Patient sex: M
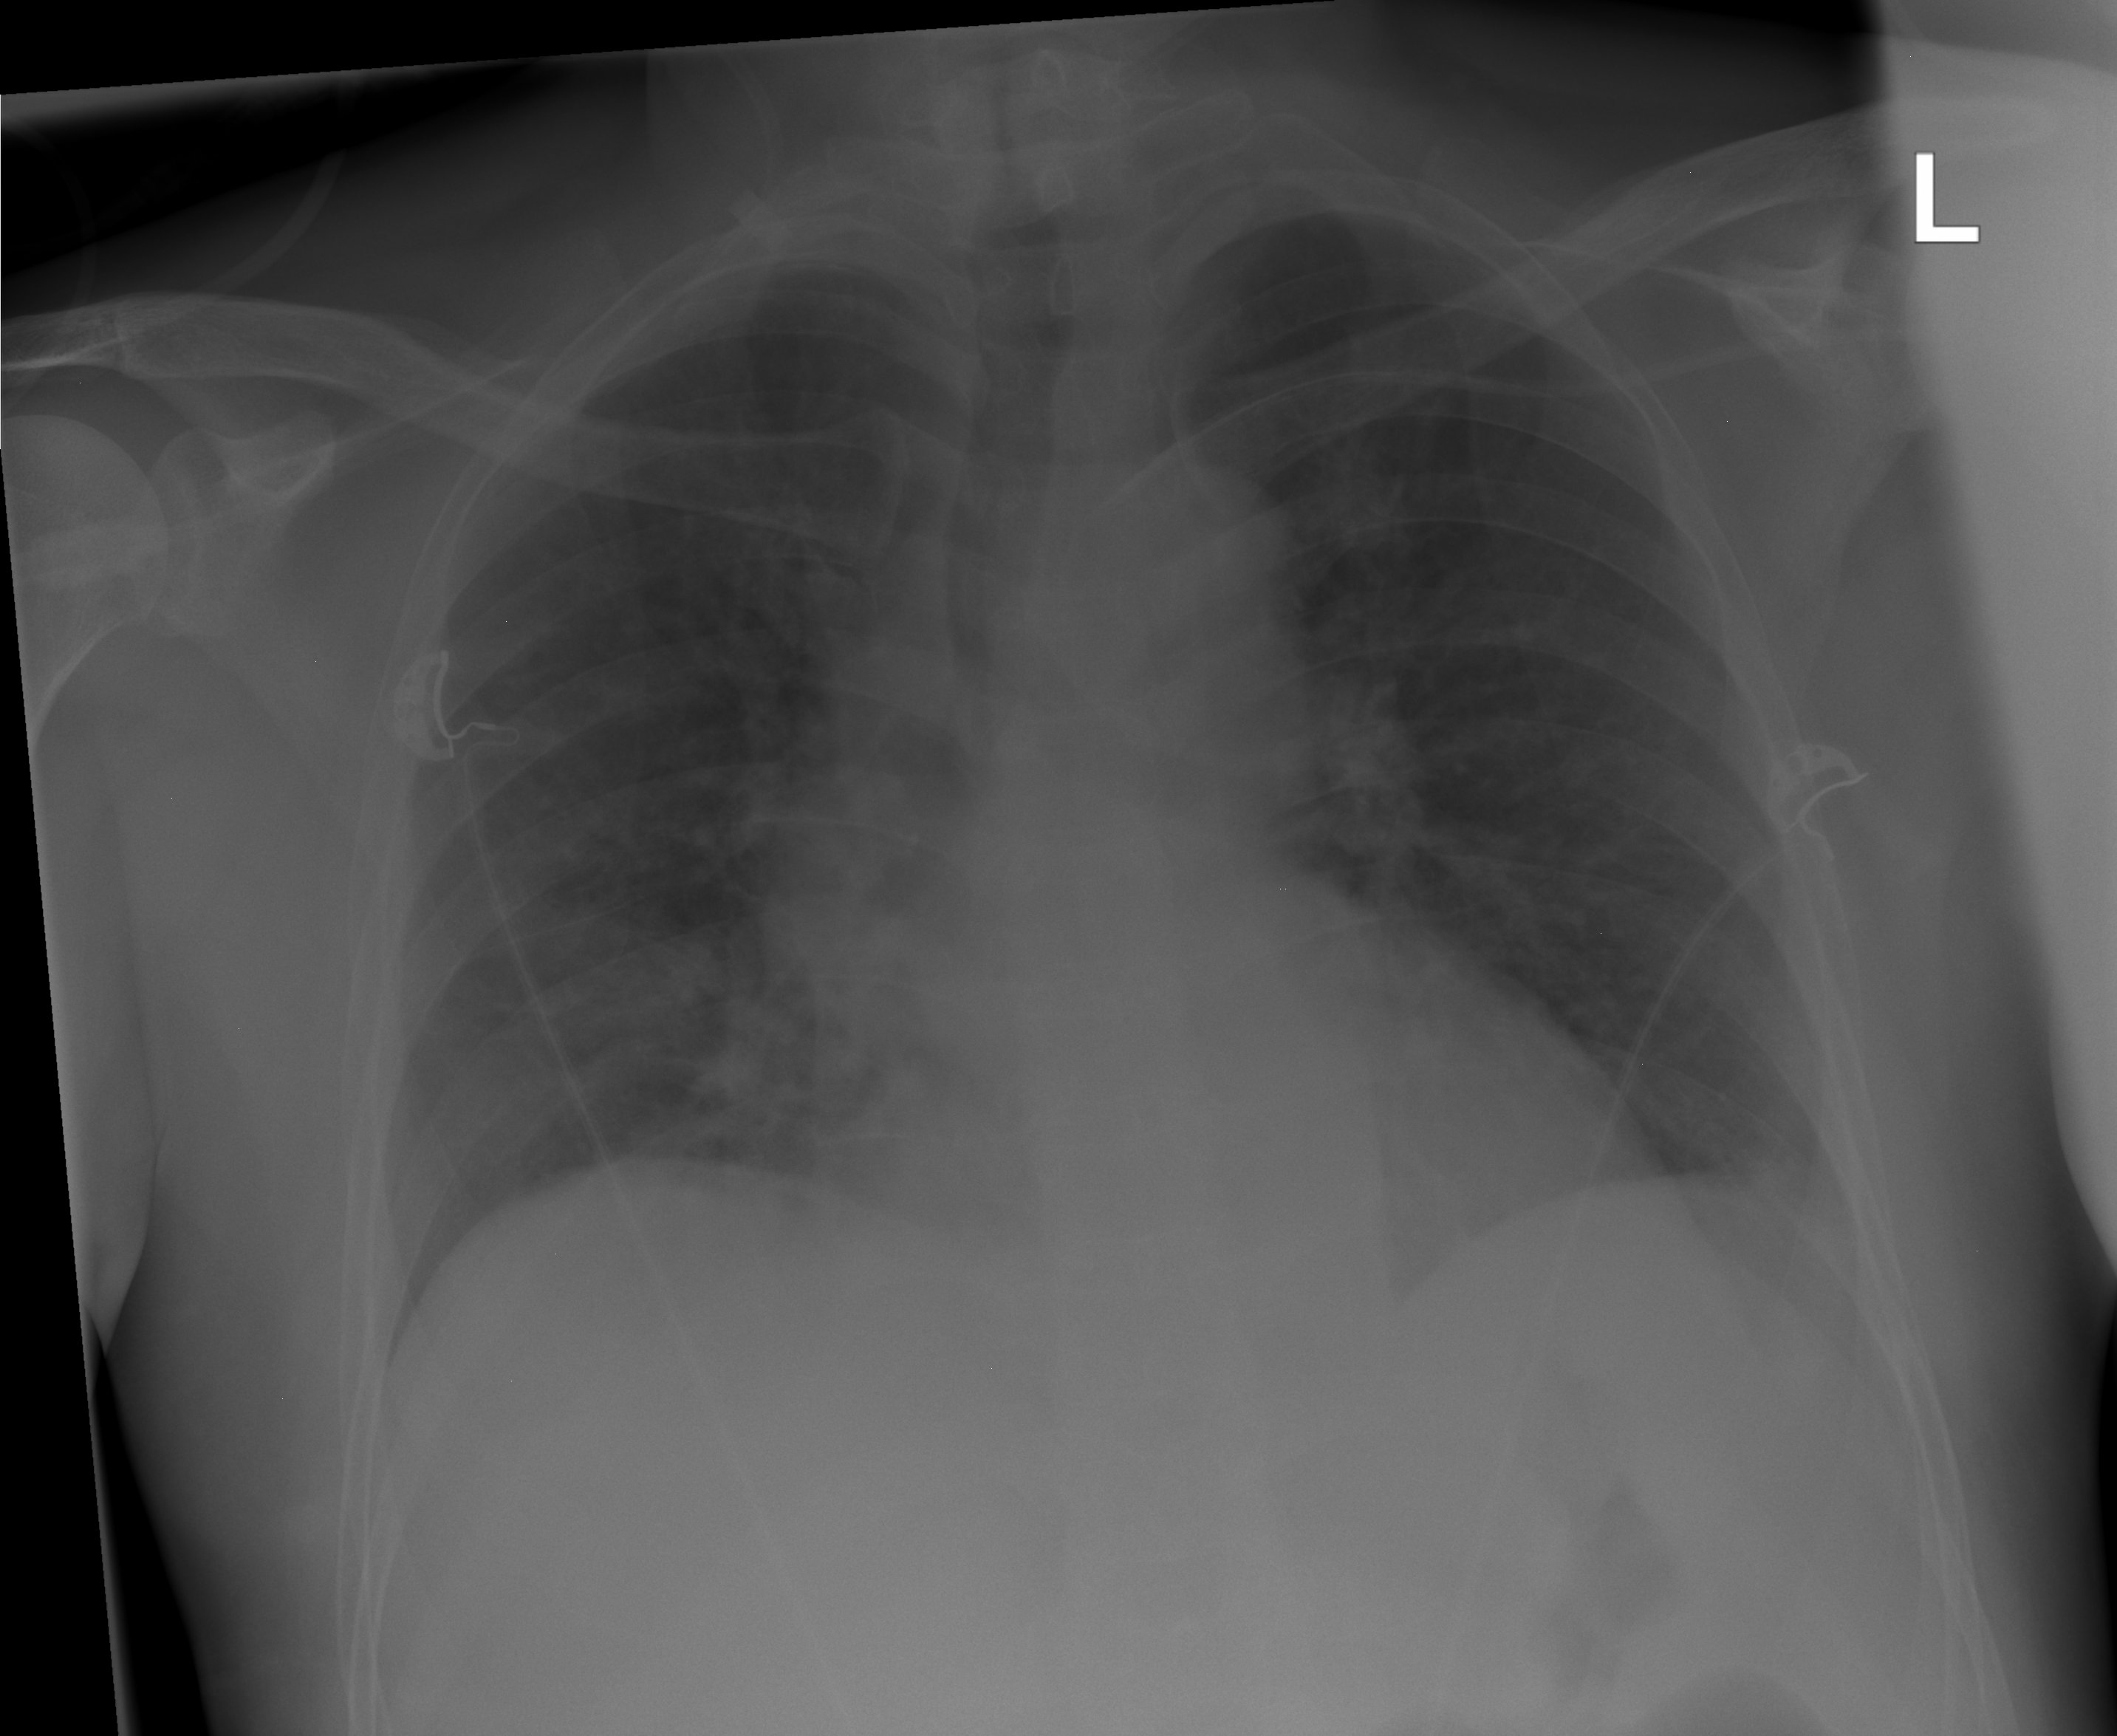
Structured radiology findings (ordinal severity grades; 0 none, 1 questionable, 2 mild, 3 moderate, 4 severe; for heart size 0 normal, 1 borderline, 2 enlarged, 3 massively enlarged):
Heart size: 0
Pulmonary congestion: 0
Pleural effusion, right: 0
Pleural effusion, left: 0
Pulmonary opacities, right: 2
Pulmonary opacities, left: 0
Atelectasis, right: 0
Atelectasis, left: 0